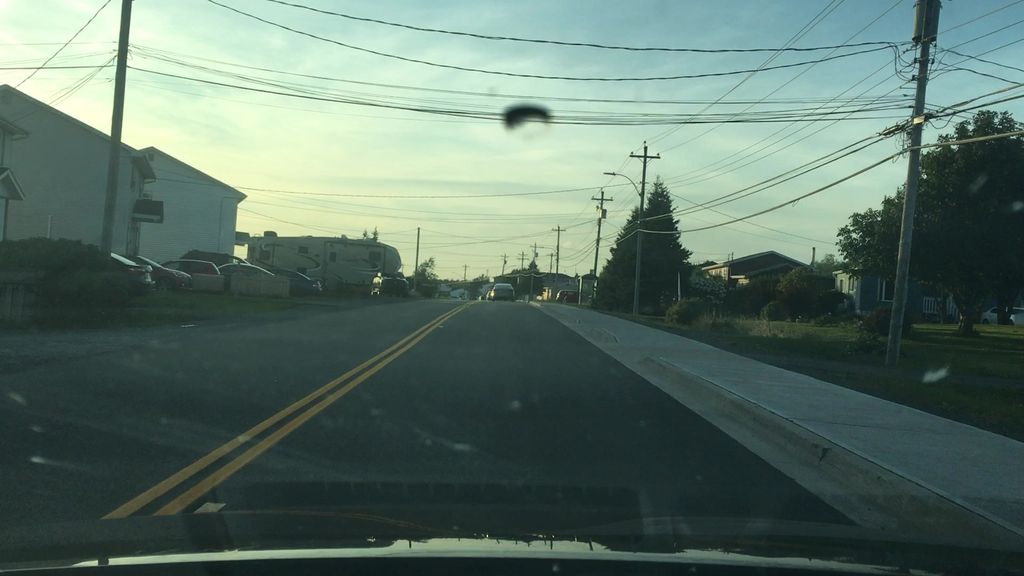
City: halifax